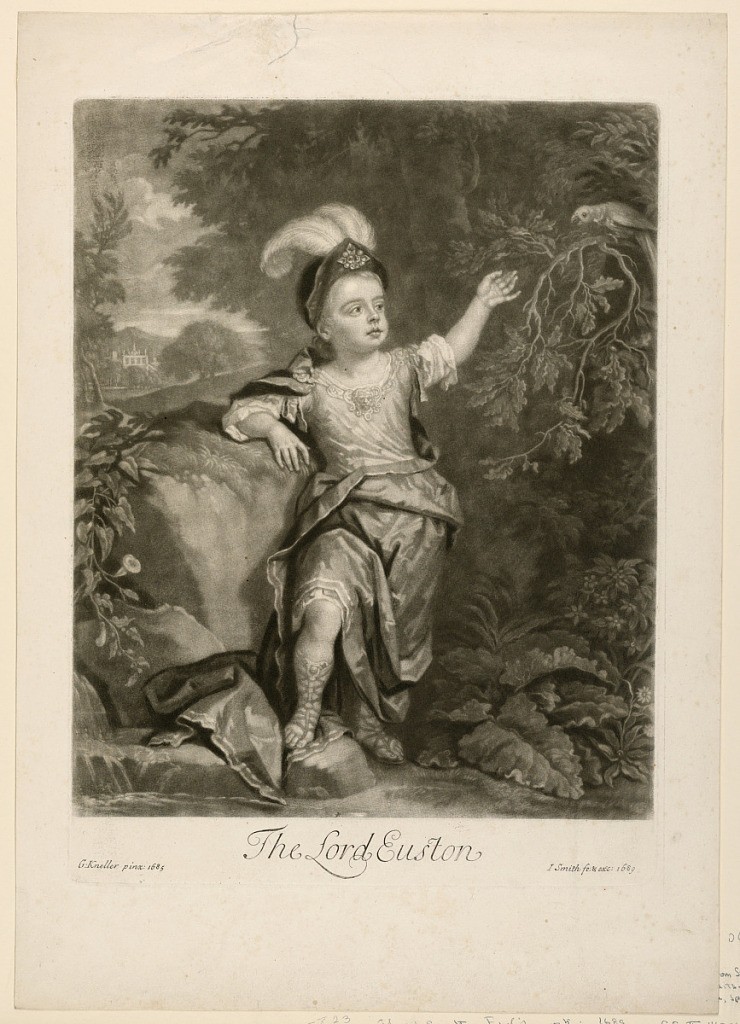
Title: The Lord Euston
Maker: John Smith, British, 1652 - 1743
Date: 1689
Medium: mezzotint on paper
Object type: Print
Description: Vertical rectangle. Henry Charles Fitzroy (first Earl of Euston and Grafton) (1663-1690), is shown as a child, standing in a landscape.